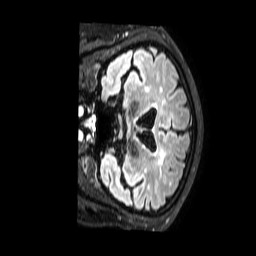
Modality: FLAIR
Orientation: coronal
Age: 55
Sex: male
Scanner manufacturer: philips
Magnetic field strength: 3 T
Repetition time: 4.8 s
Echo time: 0.2881 s